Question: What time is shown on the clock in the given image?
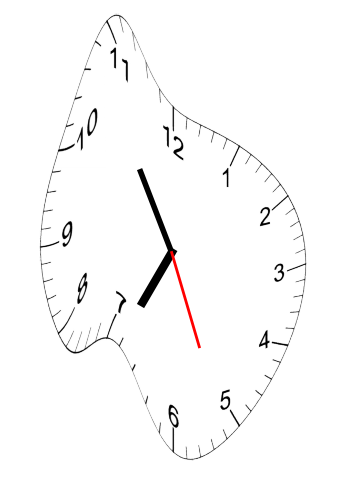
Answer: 06:54:26